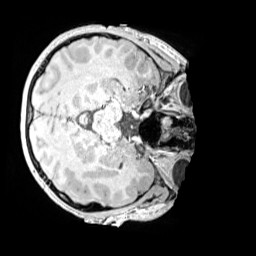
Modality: MP2RAGE
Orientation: axial
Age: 12
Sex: male
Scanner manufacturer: siemens
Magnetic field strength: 3 T
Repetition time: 4 s
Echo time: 0.00299 s